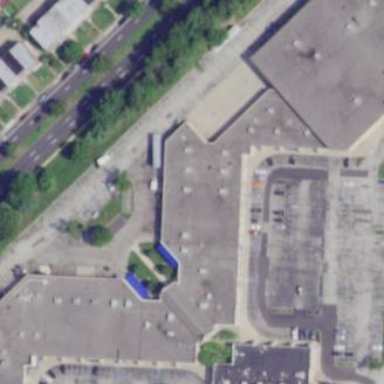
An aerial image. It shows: Mall building.